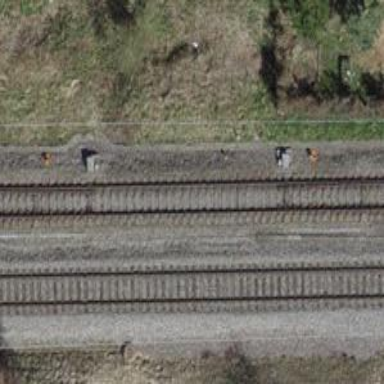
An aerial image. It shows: Railway switch.